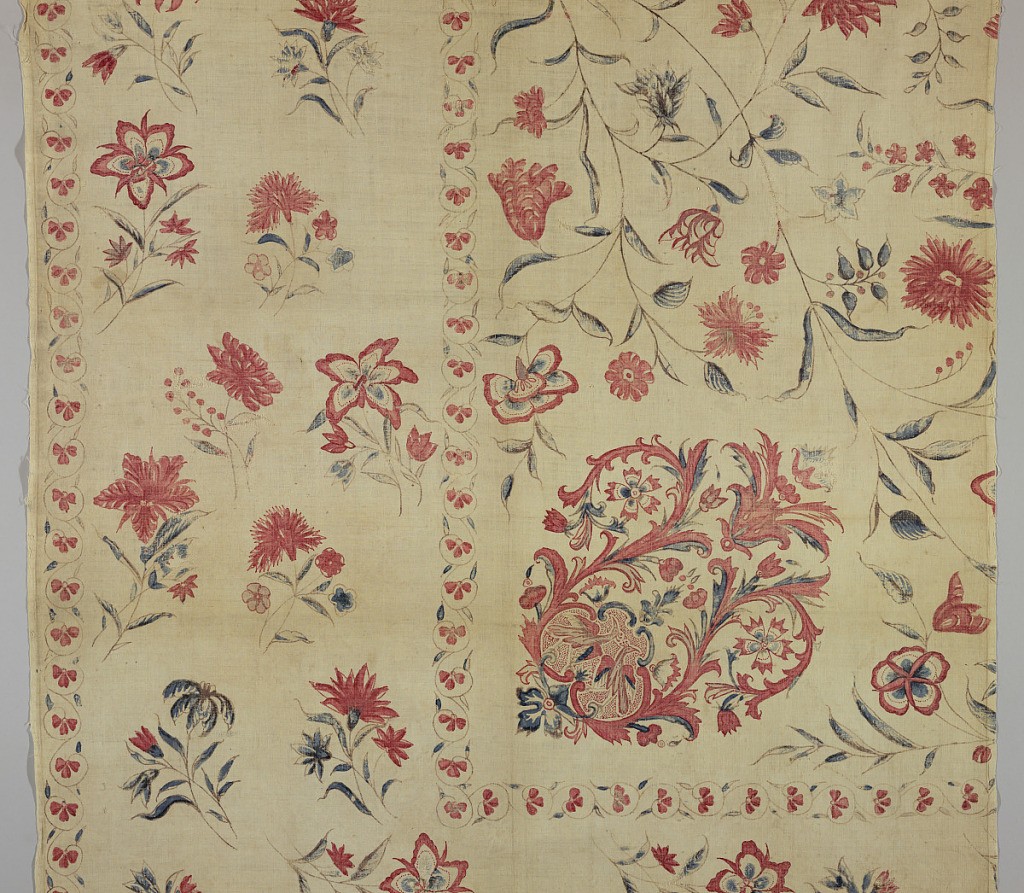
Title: Cover
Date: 1775–1800
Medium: cotton Technique: mordant and resist painted and immersion dyed on plain weave (chintz)
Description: Wide border on two sides with a shaped medallion in the inner corner. Polychrome on white.
On a white field, in detached arrangement, freely drawn flower sprays in shades of red on delicate brown stems, with foliage now blue.  A corner ornament of symmetrically curving leaf scrolls in red and blue forms a medallion, in which at its base a small section formed of C-scrolls in blue, frames confronted birds on dotted red ground.  Birds' wings over-painted in small blue dabs.  Narrow guard border frames main section, below which a border, 12 inches wide, is similarly decorated with the same flower sprays and edged with the same narrow guard border; in the latter, small three leaved red flowers suggest the form of a clover leaf.
Colors: Two reds, blue, a few small areas of yellow now much faded.
General character of design is very free, sketchy in style; blue in leaves unevern as though pencilled in, but vesitiges of yellow indicate the former presence of green.  Red in flowers shaded but no elaboration of veining employed.  Whole deisgn suggests a European embroidery pattern, or a block printed patter of the late 18th century.
Piece is newly lined with plain white cotton.